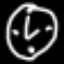
Label: clock